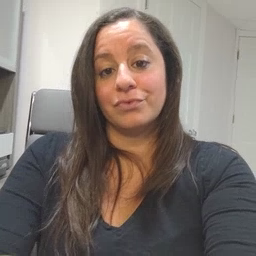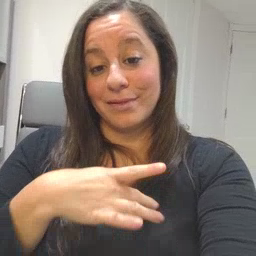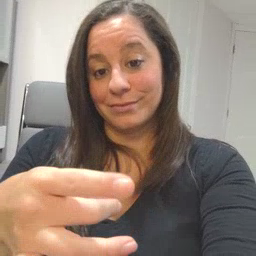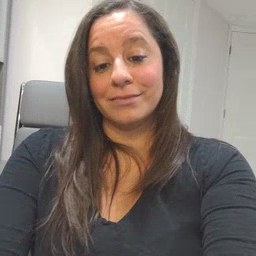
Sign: like